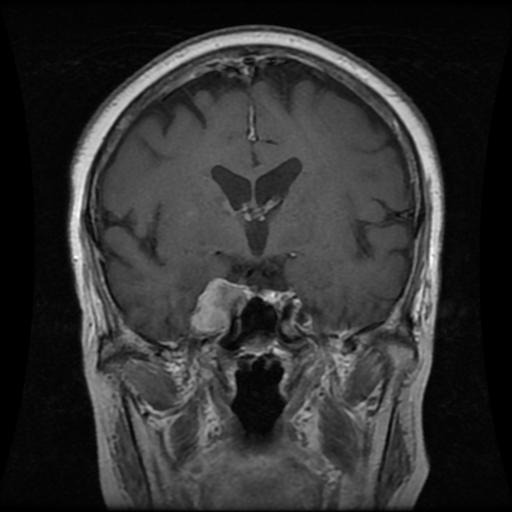
Label: meningioma